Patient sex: M
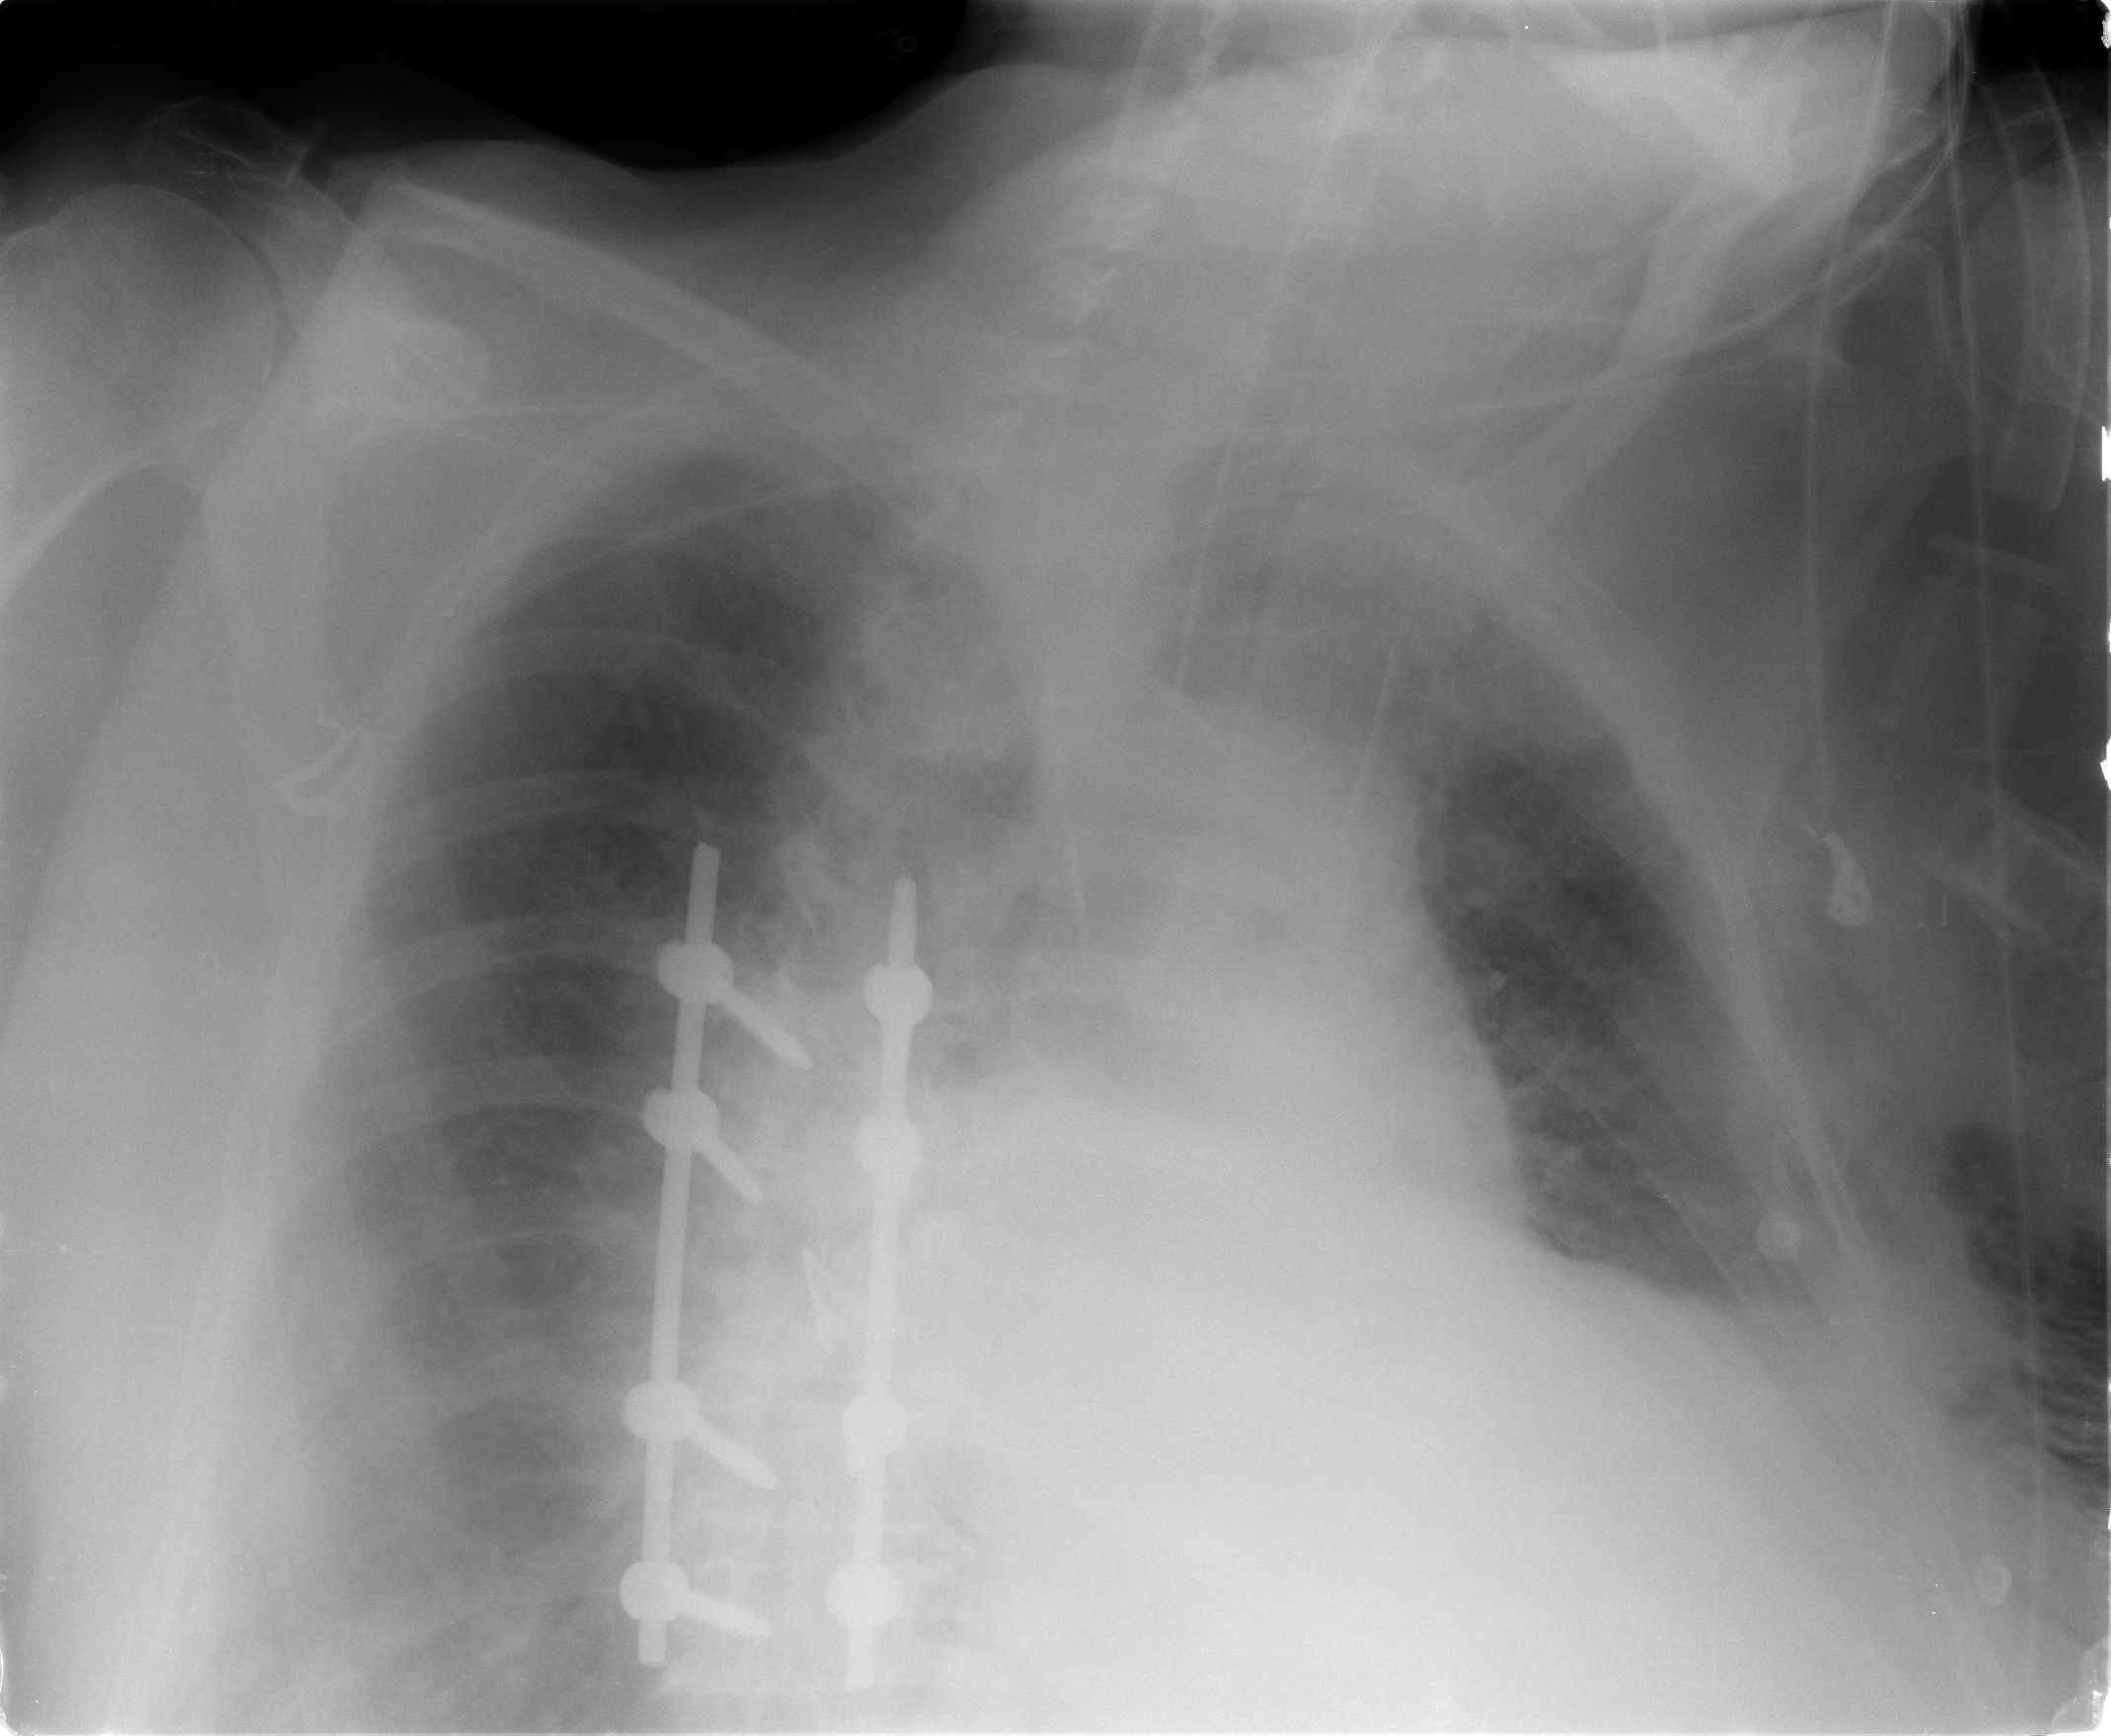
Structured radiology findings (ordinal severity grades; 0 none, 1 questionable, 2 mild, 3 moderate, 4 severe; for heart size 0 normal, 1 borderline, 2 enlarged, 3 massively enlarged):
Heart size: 2
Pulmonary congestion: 2
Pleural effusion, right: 0
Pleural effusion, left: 2
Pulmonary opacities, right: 0
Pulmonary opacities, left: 0
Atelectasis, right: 2
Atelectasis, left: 2